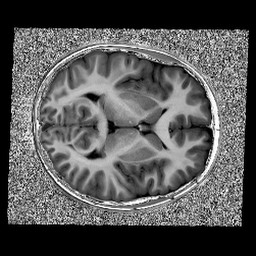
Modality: UNIT1
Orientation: axial
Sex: male
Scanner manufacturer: siemens
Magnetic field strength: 3 T
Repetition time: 5 s
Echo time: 0.00368 s